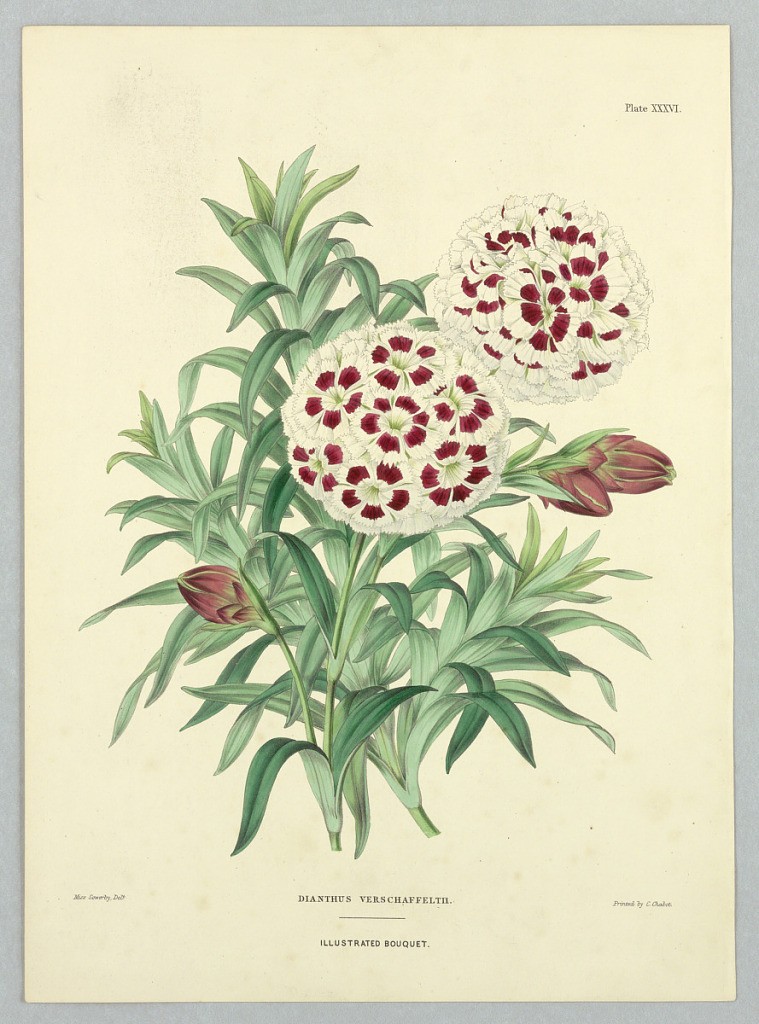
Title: Dianthuis verschaffelthii, Plate XXXVI from Edward George Henderson's "The Illustrated Bouquet"
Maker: Miss Sowerby, English, active 19th c.
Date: ca. 1857–1864
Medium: Chromolithograph on paper
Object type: Print
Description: Dianthuis verschaffelthii, Plate XXXVI from Edward George Henderson's "The Illustrated Bouquet"